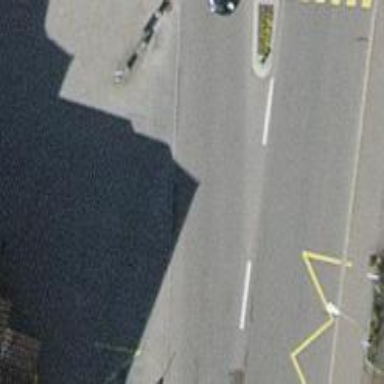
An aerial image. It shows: Bus stop with designated stop position for public transport.